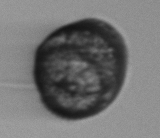
Label: Margalefidinium